Question: I try to make simple list with bottom line on each item. It looks like all good in chrome browser but I get diferent lines thickness on Android 4.0.4 (cordova uiwebview):

CSS:
'''
ul {
list-style-type: none; margin: 0px; padding: 0px;
}
li {
border-bottom: 1px solid silver !important;
}
'''
HTML:
'''
<ul>
<li>
Some text
</li>
<li>
Some text again
</li>
<li>
Another text bla bla bla bla bla bla bla bla bla bla
</li>
<li>
Another text again
</li>
<li>
Some another text bla bla bla bla bla bla bla bla bla bla
</li>
<li>
Some another text again bla bla bla bla bla bla bla bla bla bla
</li>
<li>
Some text bla bla bla bla bla bla bla bla bla bla
</li>
<li>
Some text bla bla bla bla bla
</li>
<li>
Some text bla bla bla bla bla bla bla bla bla bla
</li>
<li>
Some text bla bla bla bla bla bla bla bla bla bla
</li>
<li>
Some text bla bla bla bla bla
</li>
<li>
Some text
</li>
<li>
Some text
</li>
</ul>
'''
I had tried to <URL> user agent stylesheet settings but it not helps
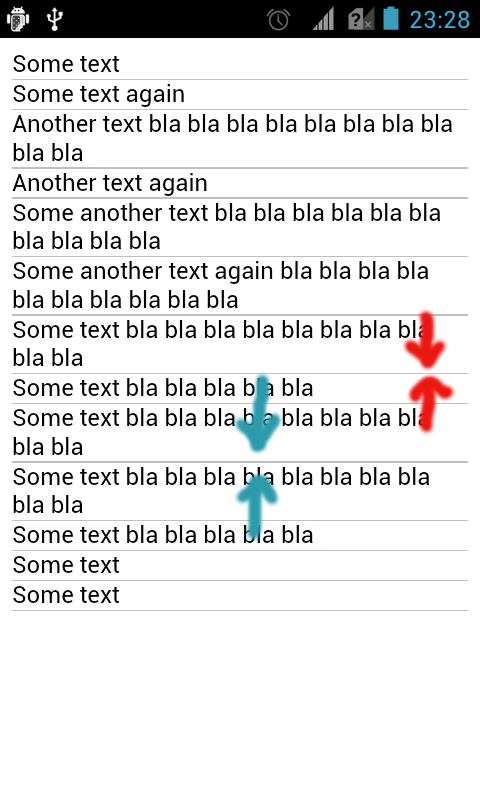
Answer: Using JavaScript to set the list item height to be an even number (as close as possible to the list item's real item height) will solve this problem perfectly when rendering! For example:
'''
$.each(liArr, function(idx, li){
$Li = $(li);
height = parseInt($Li.height());
if(height % 2 != 0) $Li.height(height +1);
});
'''